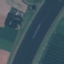
Land use / land cover: River